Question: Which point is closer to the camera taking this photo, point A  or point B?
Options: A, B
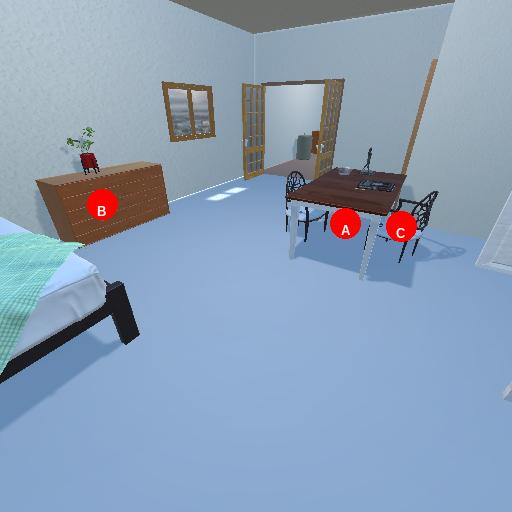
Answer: A